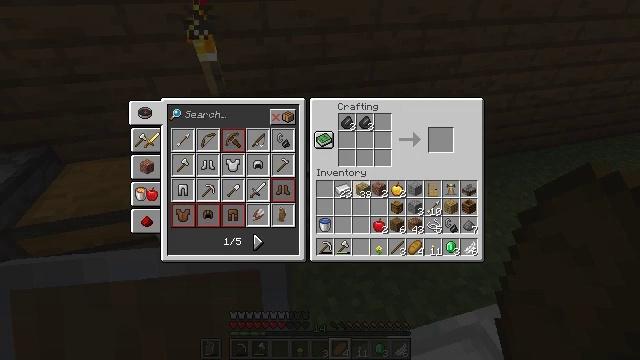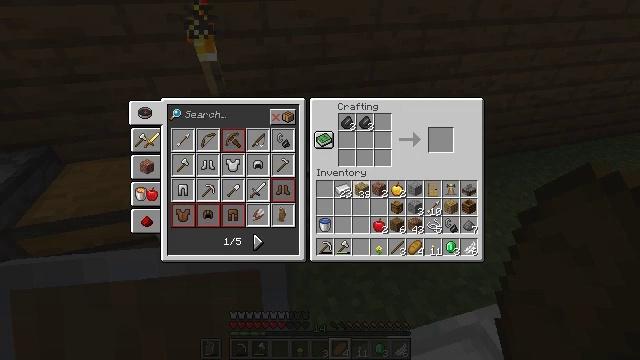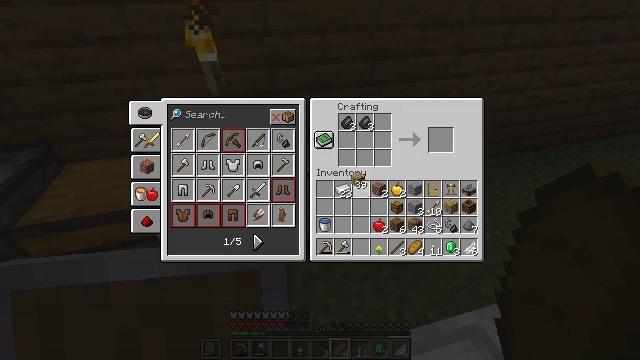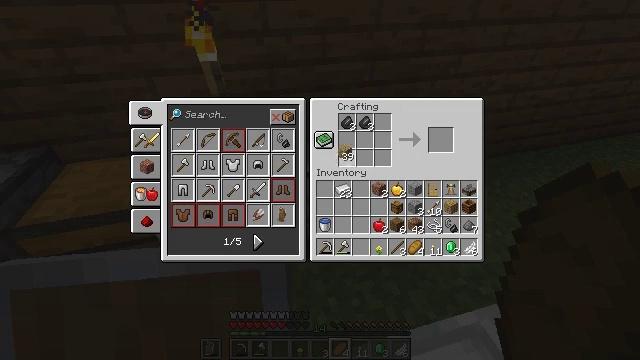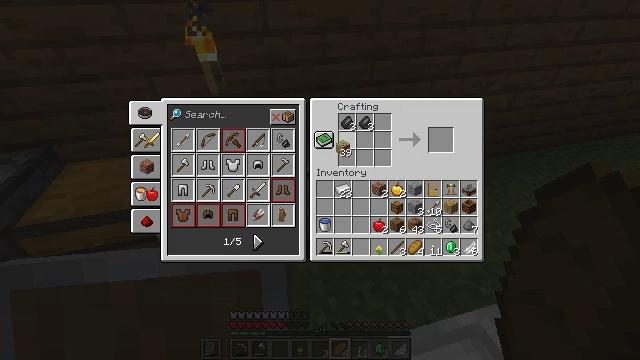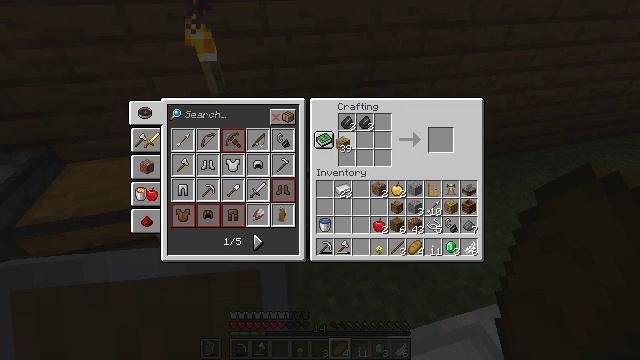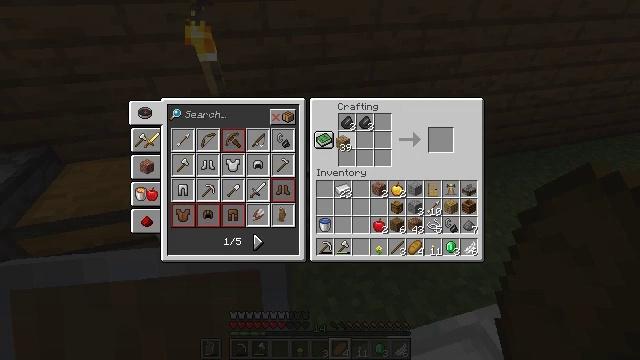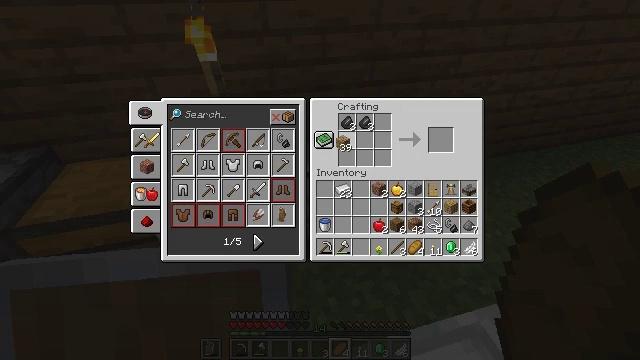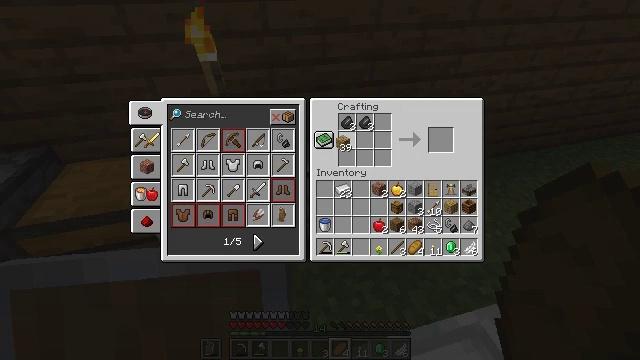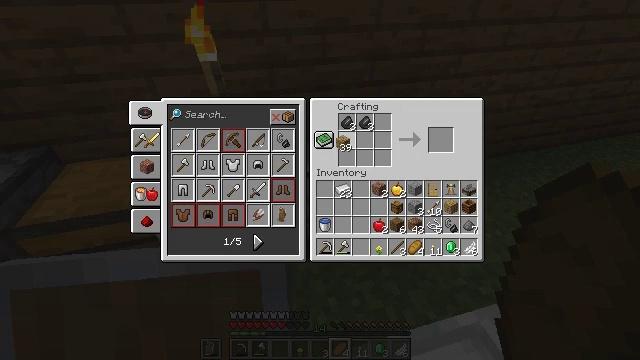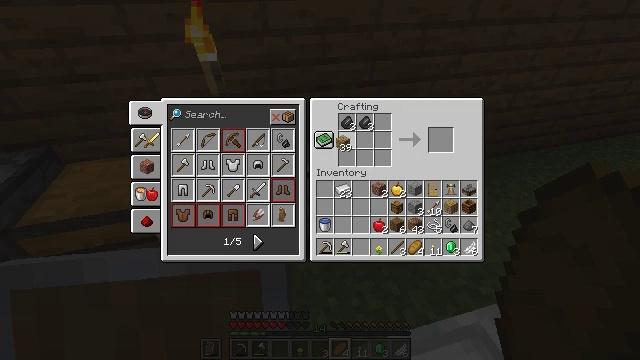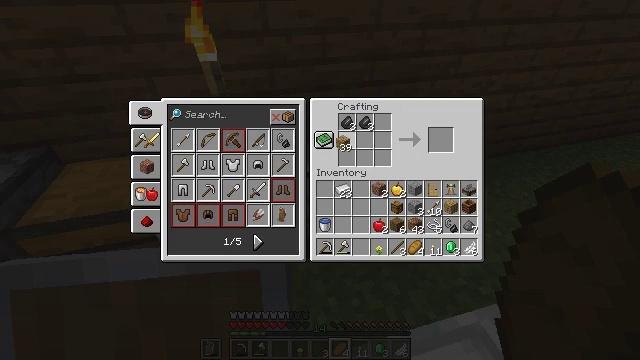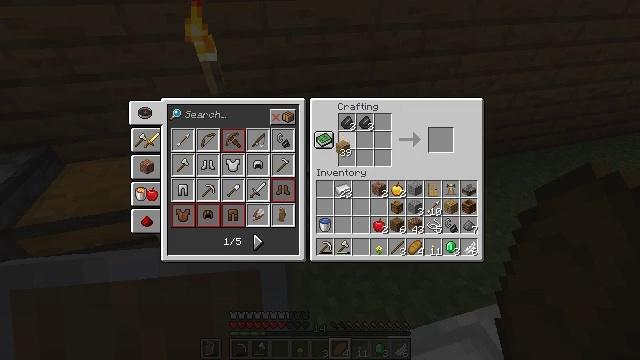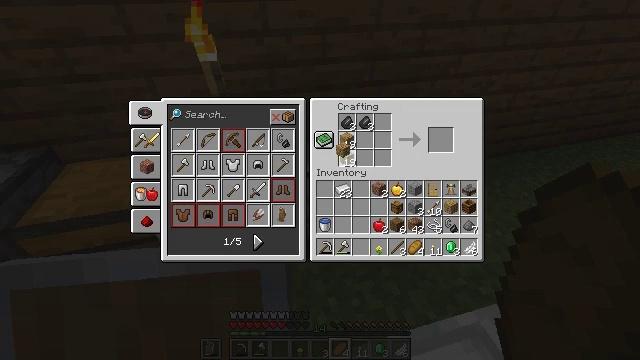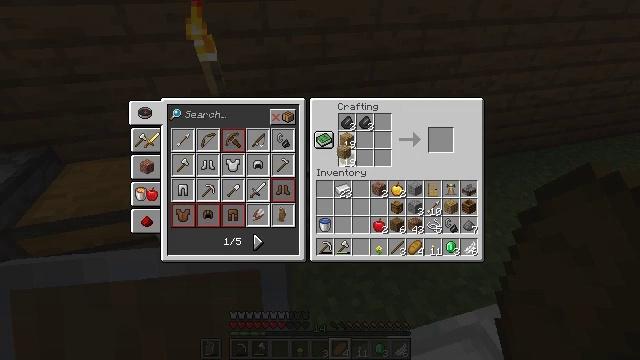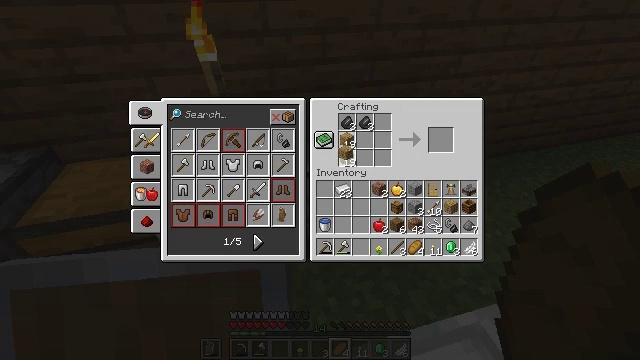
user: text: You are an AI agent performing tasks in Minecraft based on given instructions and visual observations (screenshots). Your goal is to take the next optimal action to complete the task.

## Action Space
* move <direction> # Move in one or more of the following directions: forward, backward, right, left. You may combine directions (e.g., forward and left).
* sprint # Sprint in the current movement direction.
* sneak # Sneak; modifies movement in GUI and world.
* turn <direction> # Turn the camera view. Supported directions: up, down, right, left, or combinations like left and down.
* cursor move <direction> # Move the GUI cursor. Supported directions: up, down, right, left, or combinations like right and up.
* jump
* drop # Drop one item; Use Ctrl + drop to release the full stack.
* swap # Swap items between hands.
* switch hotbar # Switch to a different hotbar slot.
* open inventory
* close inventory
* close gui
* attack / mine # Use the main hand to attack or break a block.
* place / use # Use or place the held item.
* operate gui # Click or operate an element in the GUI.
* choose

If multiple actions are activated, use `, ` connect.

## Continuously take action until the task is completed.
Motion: motion action
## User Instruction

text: Make a fletching table with wood planks and flint.
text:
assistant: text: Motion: operate gui
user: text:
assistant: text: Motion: cursor move up
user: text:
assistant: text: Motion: cursor move left and up
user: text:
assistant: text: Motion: no_op
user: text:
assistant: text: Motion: no_op
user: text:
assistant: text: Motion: no_op
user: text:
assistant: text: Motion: no_op
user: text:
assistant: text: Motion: no_op
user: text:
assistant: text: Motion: no_op
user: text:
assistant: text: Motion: operate gui
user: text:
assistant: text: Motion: operate gui
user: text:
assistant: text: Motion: operate gui
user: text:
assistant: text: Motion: operate gui
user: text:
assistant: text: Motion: operate gui
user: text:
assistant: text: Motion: operate gui
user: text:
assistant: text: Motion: operate gui
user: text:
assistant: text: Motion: operate gui
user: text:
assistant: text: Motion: operate gui
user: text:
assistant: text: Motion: operate gui
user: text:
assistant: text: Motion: operate gui
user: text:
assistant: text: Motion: operate gui
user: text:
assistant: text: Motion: cursor move down, operate gui
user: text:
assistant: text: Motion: operate gui
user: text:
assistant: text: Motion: operate gui
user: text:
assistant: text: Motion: operate gui
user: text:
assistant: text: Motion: no_op
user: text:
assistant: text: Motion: cursor move down
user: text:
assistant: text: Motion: cursor move down
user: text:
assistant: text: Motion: no_op
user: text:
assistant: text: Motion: no_op